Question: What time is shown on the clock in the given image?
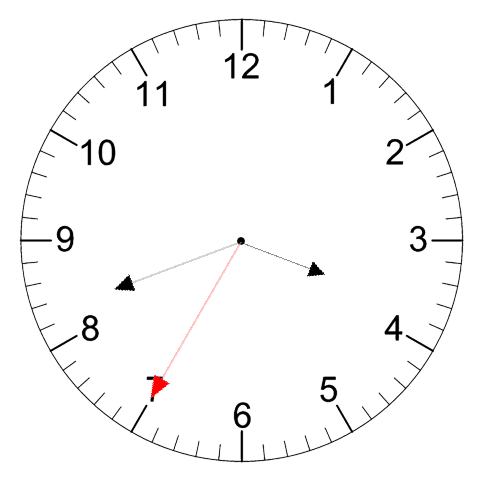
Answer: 03:41:35